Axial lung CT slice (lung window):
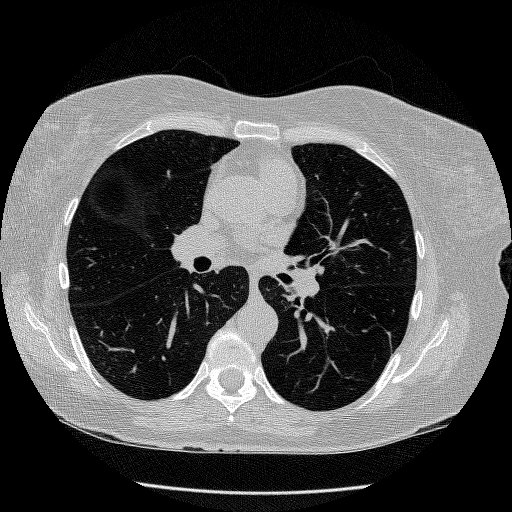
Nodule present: no